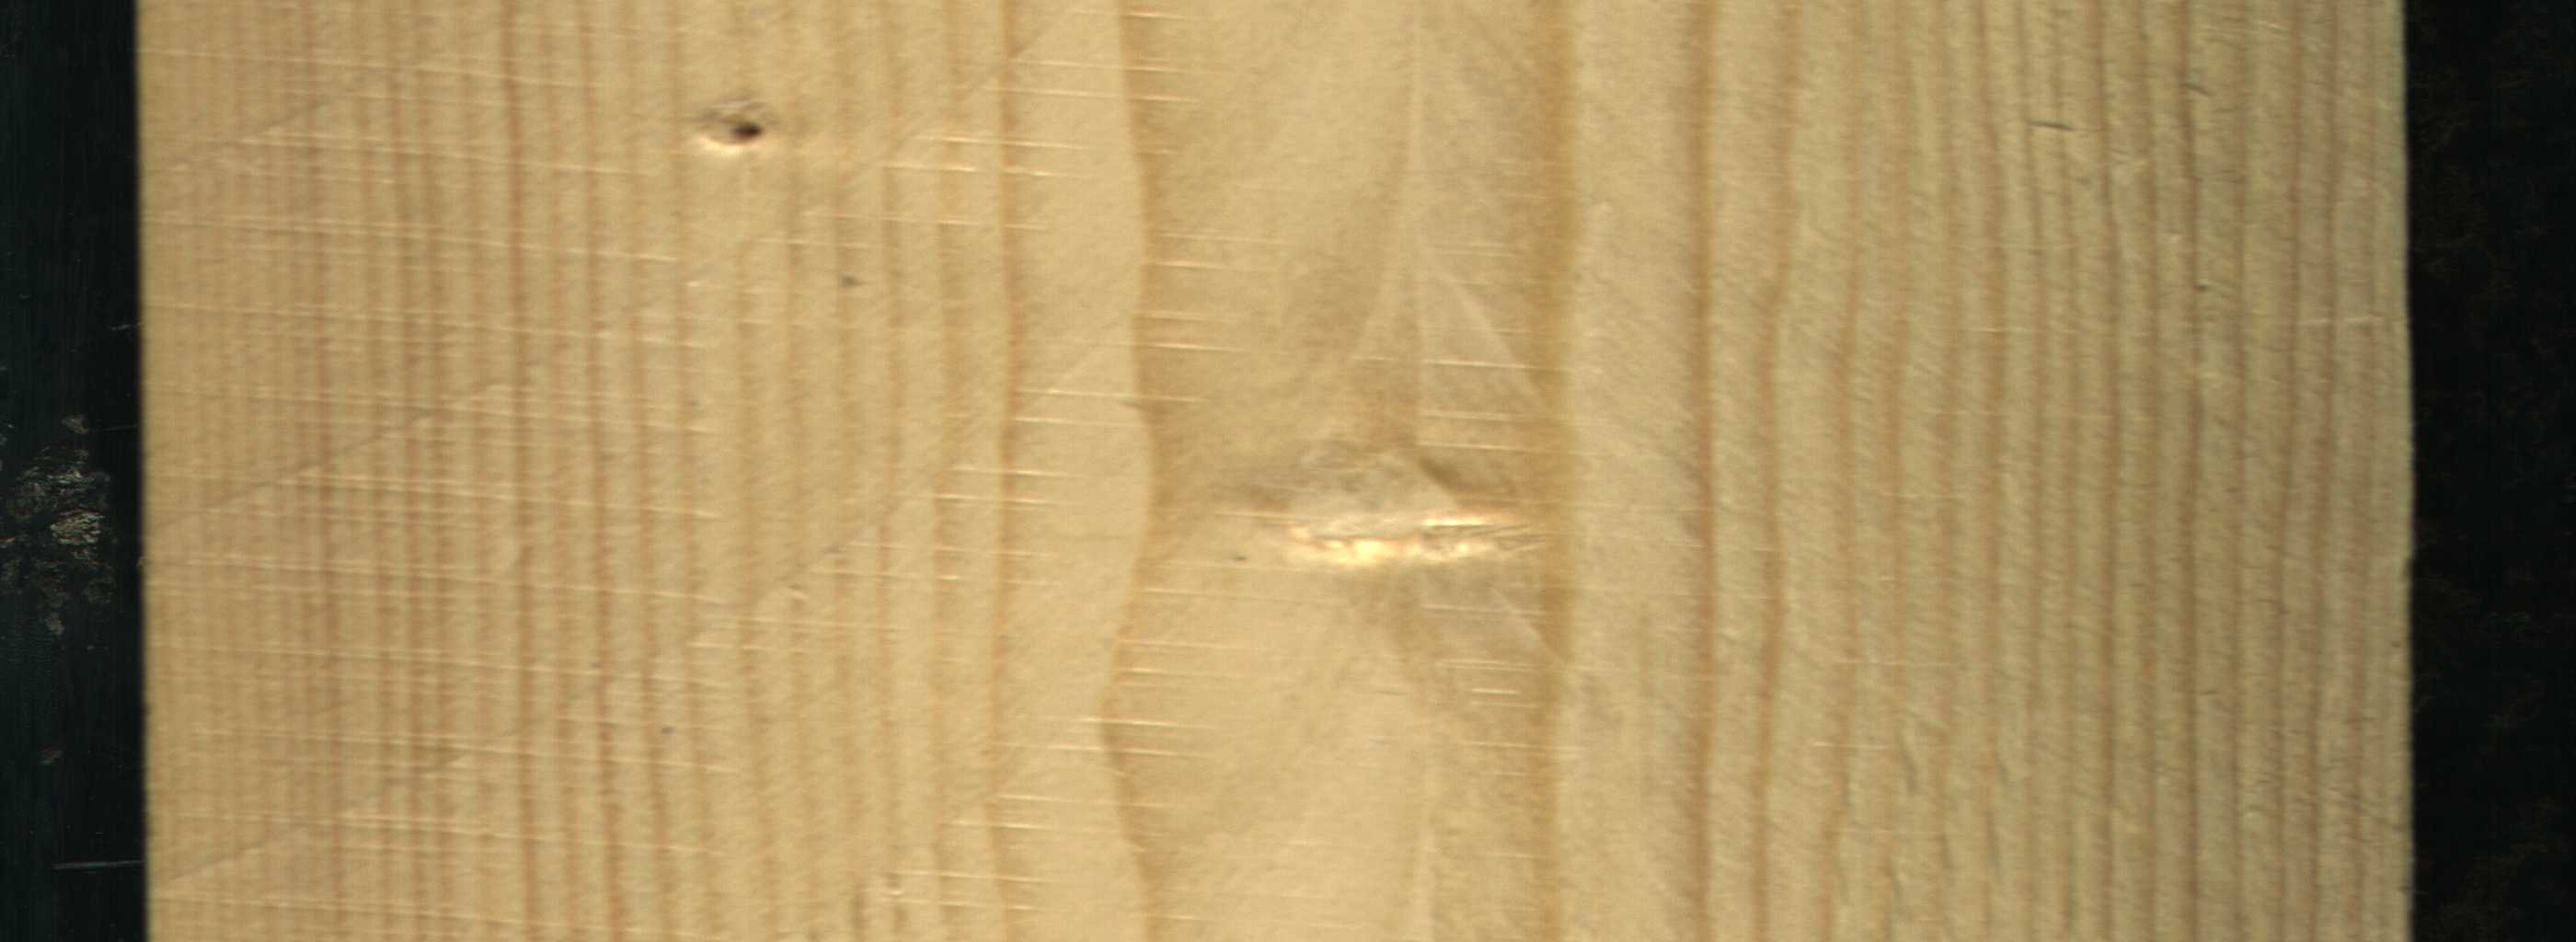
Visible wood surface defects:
Live_Knot